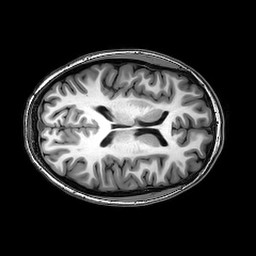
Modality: T1w
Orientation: axial
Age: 23
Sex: male
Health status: healthy
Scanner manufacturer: philips
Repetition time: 0.008179 s
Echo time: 0.00375 s